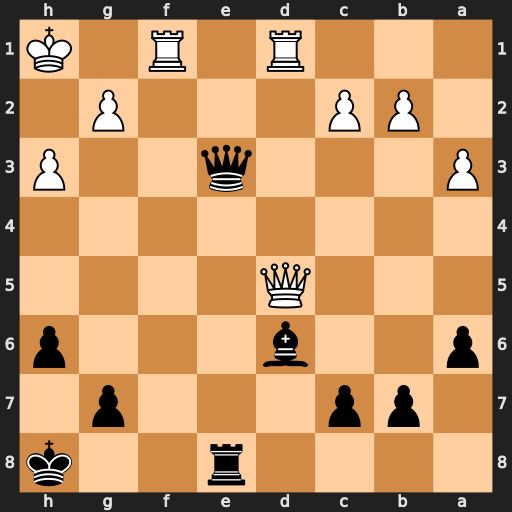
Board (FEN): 4r2k/1pp3p1/p2b3p/3Q4/8/P3q2P/1PP3P1/3R1R1K
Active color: b
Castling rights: -
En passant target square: -
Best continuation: Qg3 Qxd6 cxd6